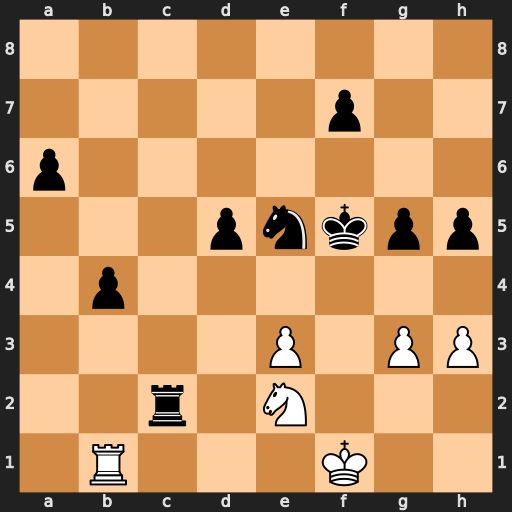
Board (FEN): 8/5p2/p7/3pnkpp/1p6/4P1PP/2r1N3/1R3K2
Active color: w
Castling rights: -
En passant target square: -
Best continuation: Nd4+ Ke4 Nxc2